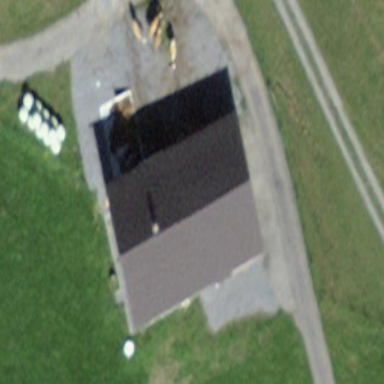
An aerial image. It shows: Building.